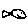
Label: fish